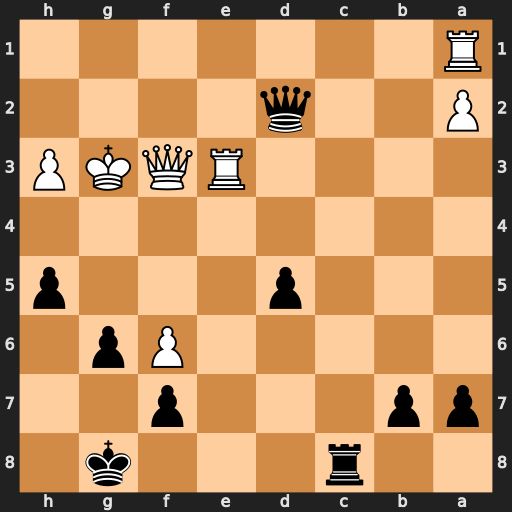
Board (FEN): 2r3k1/pp3p2/5Pp1/3p3p/8/4RQKP/P2q4/R7
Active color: b
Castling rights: -
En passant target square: -
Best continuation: h4+ Kxh4 Qd4+ Qg4 Qxf6+